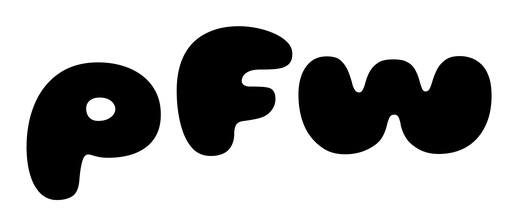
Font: Gluten_Black